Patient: sex F, age 63
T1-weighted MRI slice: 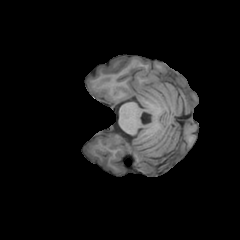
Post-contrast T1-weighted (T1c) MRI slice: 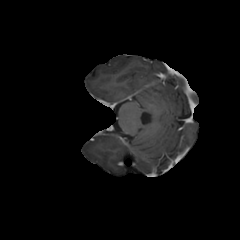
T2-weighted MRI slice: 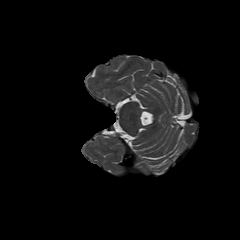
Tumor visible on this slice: no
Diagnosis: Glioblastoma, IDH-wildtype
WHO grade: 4